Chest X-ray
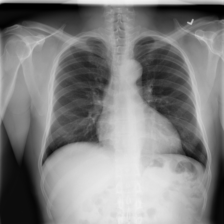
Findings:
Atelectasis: negative
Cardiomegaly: negative
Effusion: negative
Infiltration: negative
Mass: negative
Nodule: negative
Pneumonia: negative
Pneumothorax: negative
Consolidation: negative
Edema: negative
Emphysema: negative
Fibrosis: negative
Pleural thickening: negative
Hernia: negative